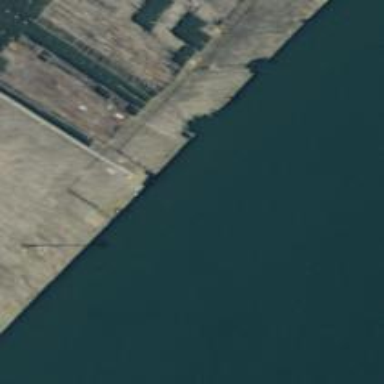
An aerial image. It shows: Pier that is in ruins.